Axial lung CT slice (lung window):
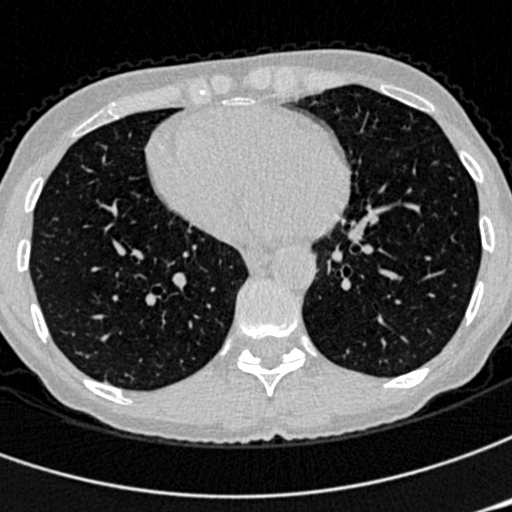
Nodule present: no